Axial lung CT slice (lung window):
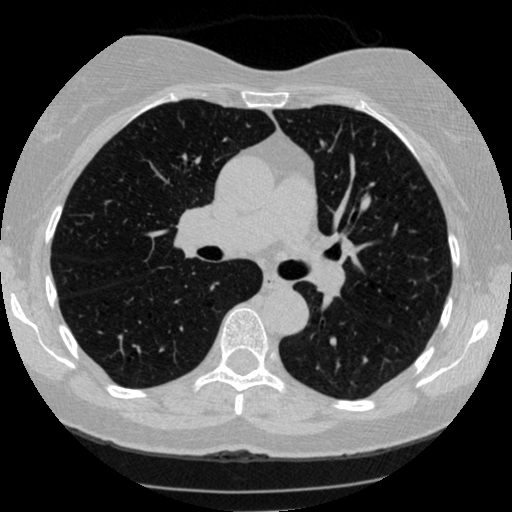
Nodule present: no